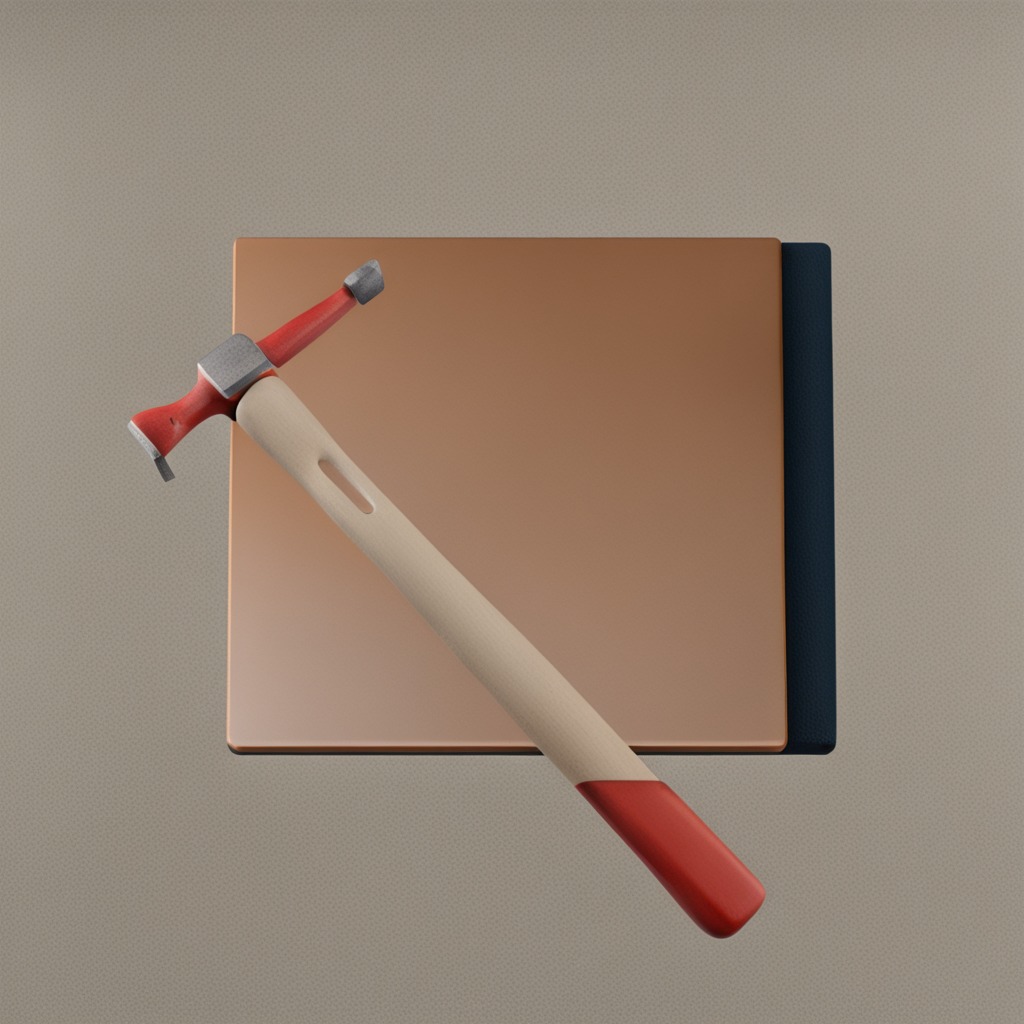
A hammer lies on the table.